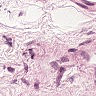
Metastatic tissue present: no